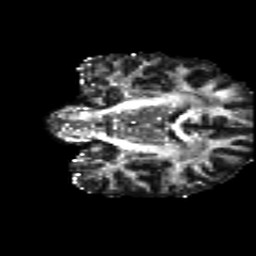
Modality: FA
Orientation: coronal
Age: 29
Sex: male
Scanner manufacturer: siemens
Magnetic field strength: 3 T
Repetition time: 8.8 s
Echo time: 0.085 s